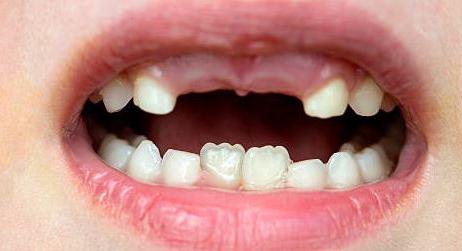
Condition: hypodontia